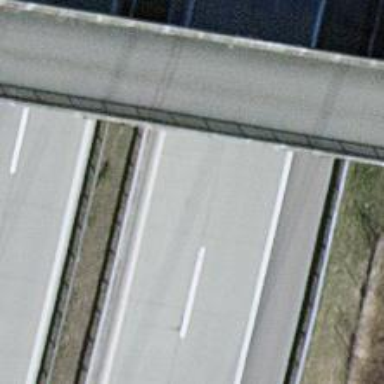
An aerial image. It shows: Asphalt motorway.